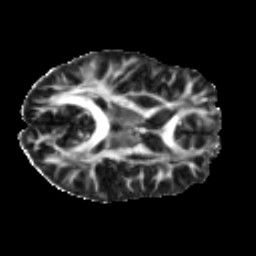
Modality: FA
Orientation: axial
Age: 22
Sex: female
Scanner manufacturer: ge
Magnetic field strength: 3 T
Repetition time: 7.8 s
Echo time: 0.0606 s